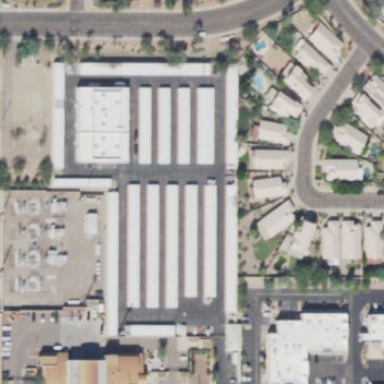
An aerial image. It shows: Storage rental shop belonging to the Public Storage brand.